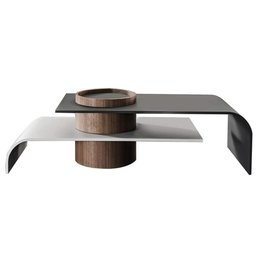
Label: furniture